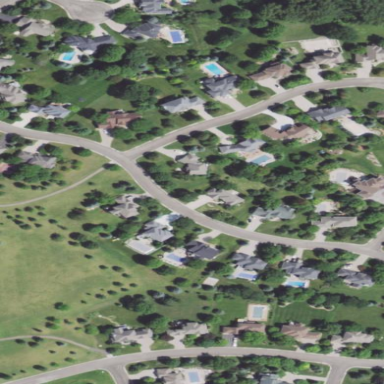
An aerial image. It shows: This residential area consists of single-family homes.